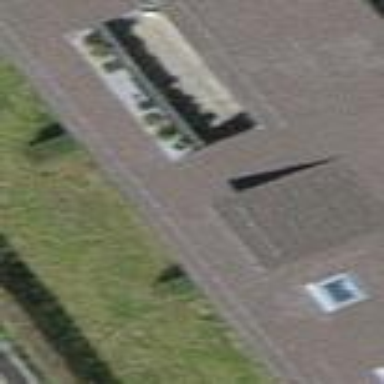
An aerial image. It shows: View of roof of building.